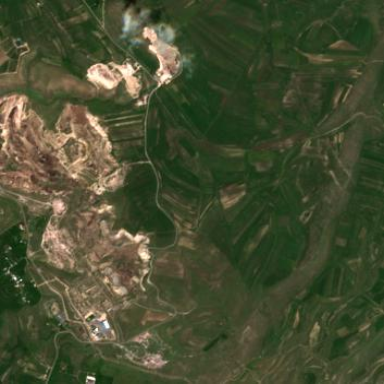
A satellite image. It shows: Quarry area.